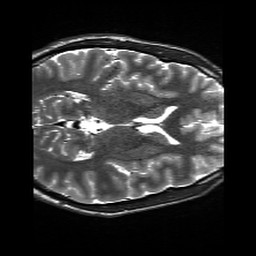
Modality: T2w
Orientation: axial
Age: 22
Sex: male